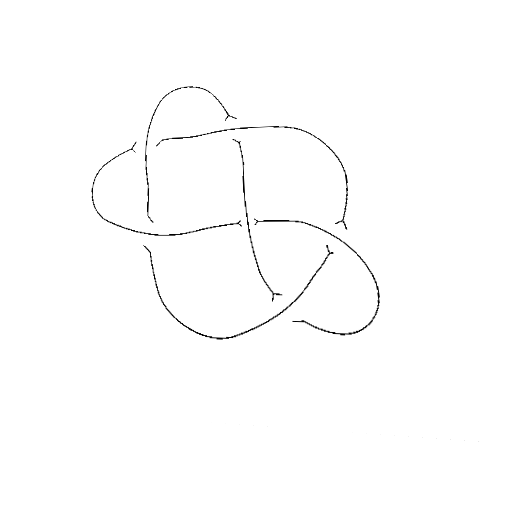
Crossing number: 6